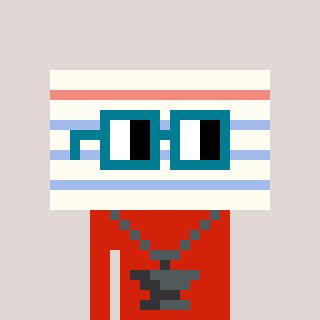
a pixel art character with square dark green glasses, a empty notebook page-shaped head and a red-colored body on a warm background